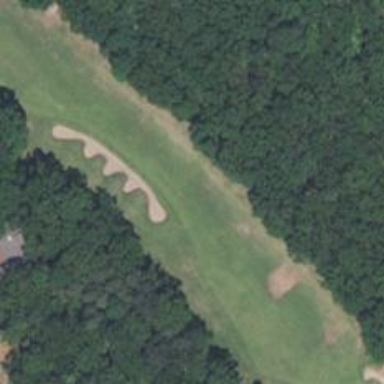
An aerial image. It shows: View of golf hole.